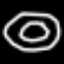
Label: donut